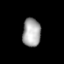
Tissue: prostate
Cell type: T cells
Senescence score: 0.6933
Nuclear area (px): 503
Mean DAPI intensity: 168.04